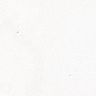
Metastatic tissue present: no